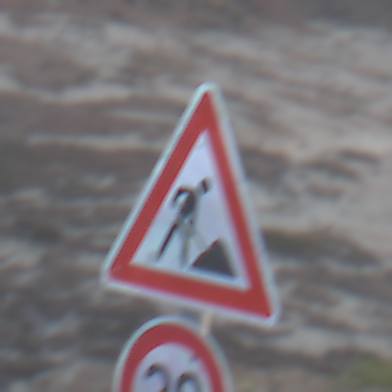
Verkehrszeichen: Arbeitsstelle
Zusatzzeichen unten: Geschwindigkeit30
Umgebung: Outdoor, Nature
Tageszeit: SunriseSunset
Wetter: Clear
Licht: Natural
Jahreszeit: NotSpecified
Kontrast: LowContrast